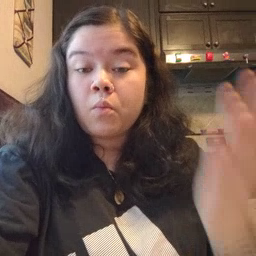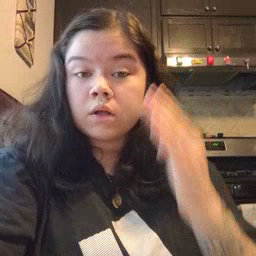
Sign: morning